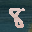
Label: 8